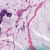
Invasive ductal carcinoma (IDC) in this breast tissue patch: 1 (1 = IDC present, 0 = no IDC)